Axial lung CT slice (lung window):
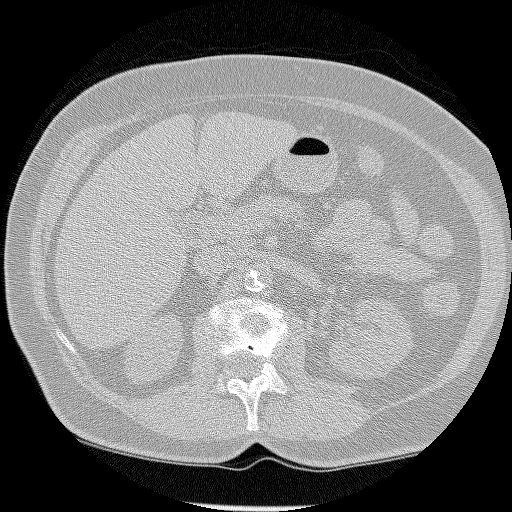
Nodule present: no